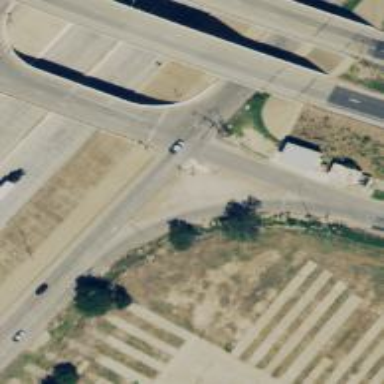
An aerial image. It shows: Secondary road with frontage road alongside.